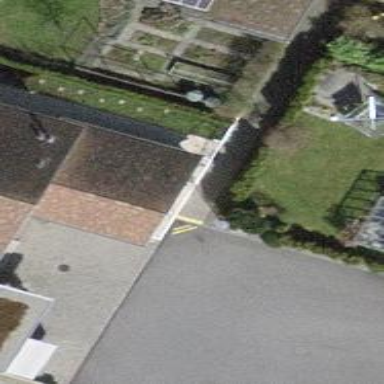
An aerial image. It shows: Footway surfaced with paving stones.